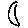
Label: moon